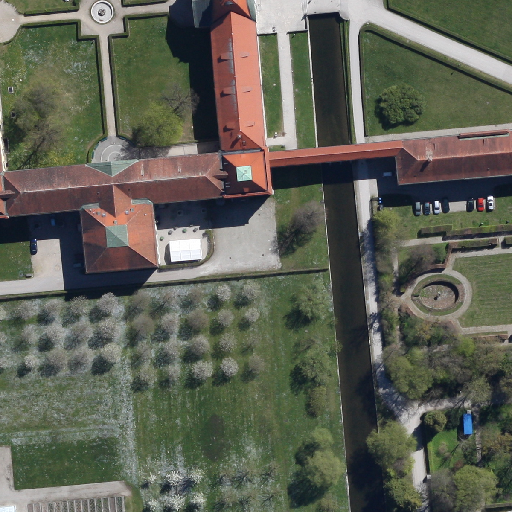
Referring expression: sidewalk along with tree